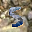
Label: 5